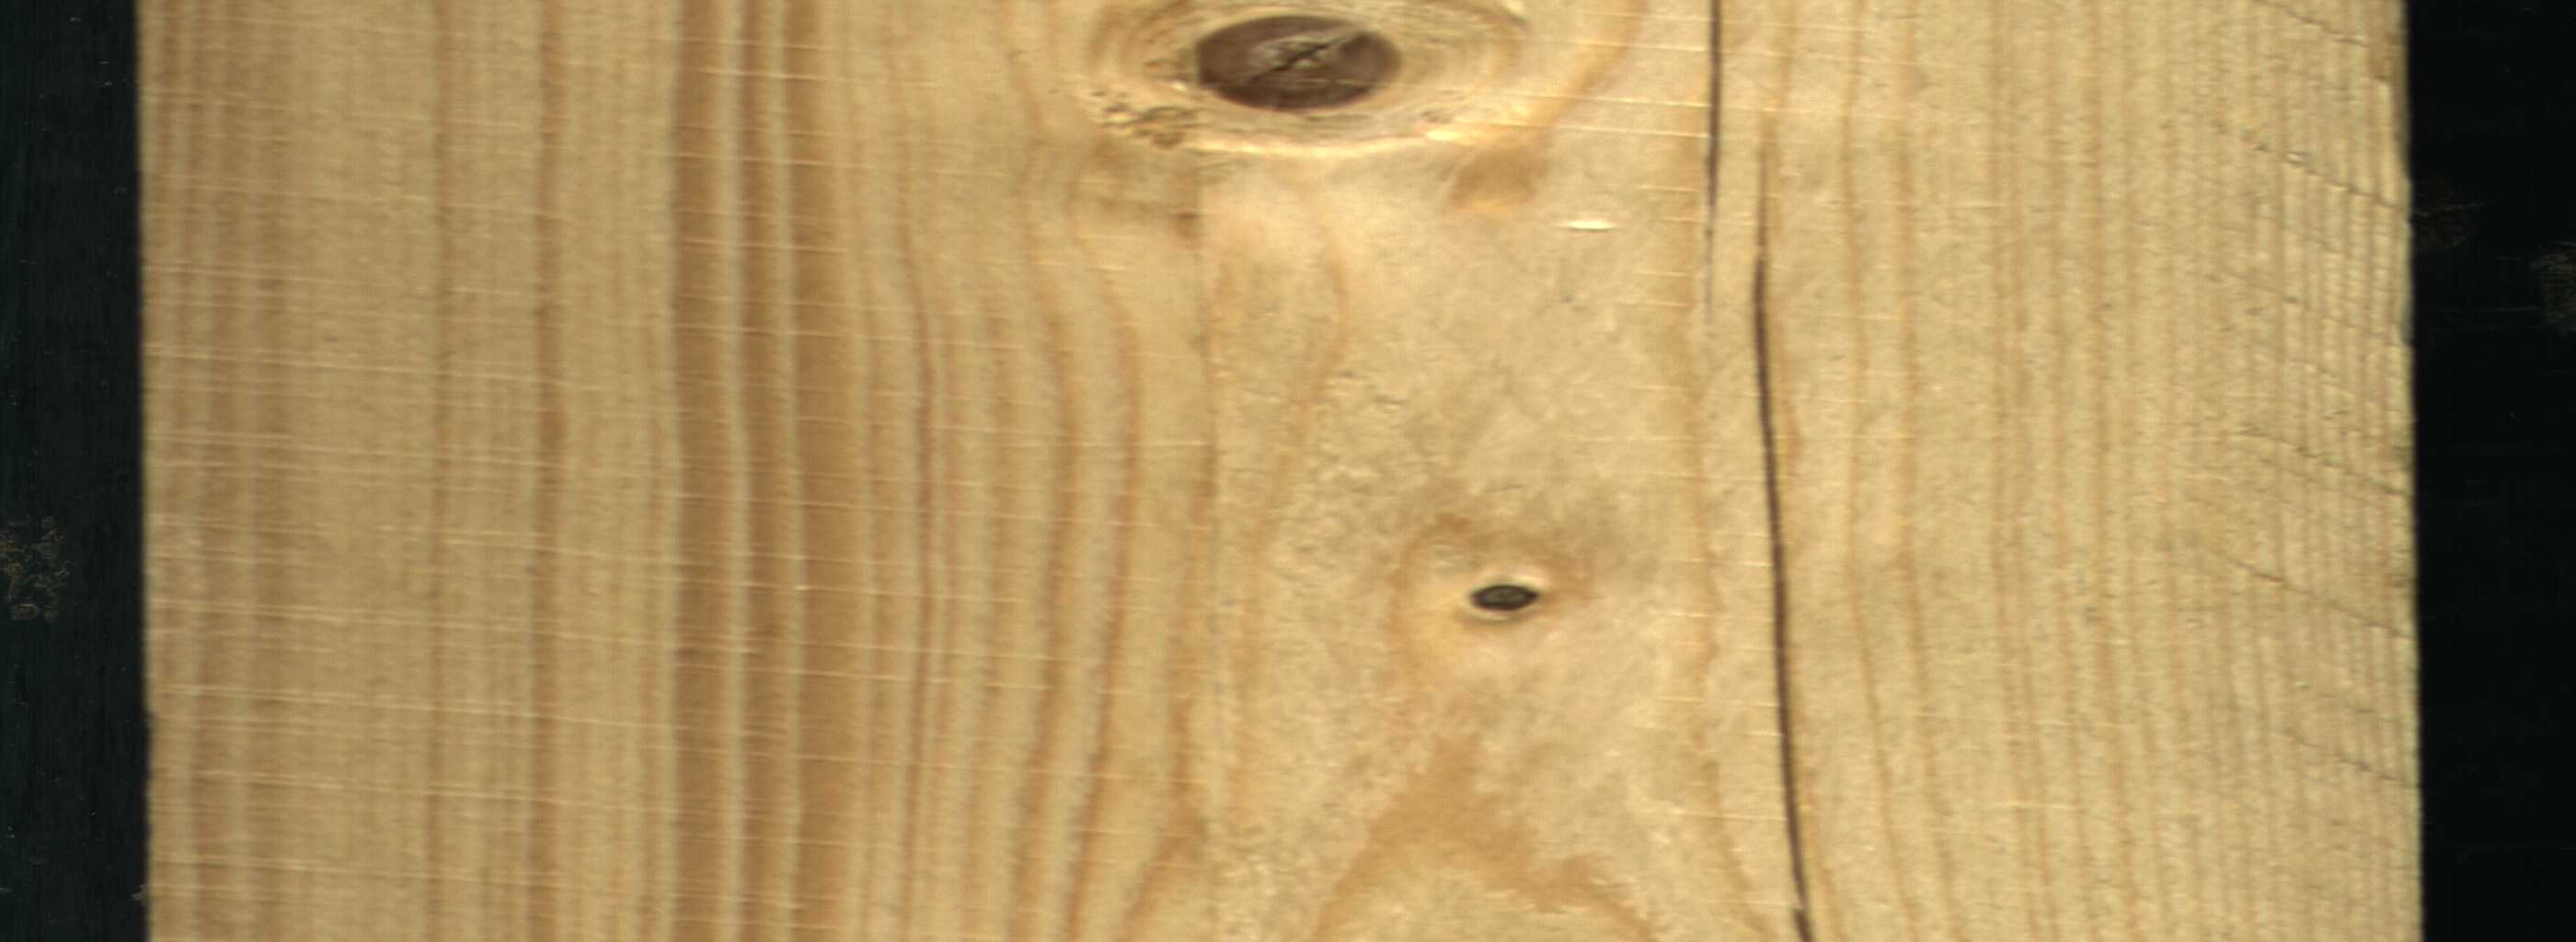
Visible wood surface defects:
Crack
Crack
Dead_Knot
Live_Knot